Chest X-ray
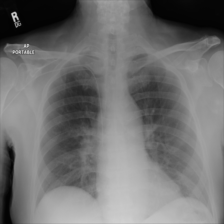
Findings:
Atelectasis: negative
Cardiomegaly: negative
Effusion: negative
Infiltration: negative
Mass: negative
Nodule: negative
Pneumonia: negative
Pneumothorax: negative
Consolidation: negative
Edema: negative
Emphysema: negative
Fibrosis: negative
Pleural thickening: negative
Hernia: negative